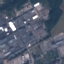
Label: Industrial